Question: I have a sql query and would like to convert it into linq
'''
SELECT CAST([Date] AS DATE),
COUNT([ID]) AS 'Amount of Systems'
FROM [DemoDB].[dbo].[Servers]
WHERE [ServerID] IN ('ServerX') AND [Type] = 'Complete'
GROUP BY CAST([Date] AS DATE)
ORDER BY CAST([Date] AS DATE)
'''
this will return the result as follows

What I have tried
'''
//fromDP and toDP are the names of the Datepicker's
var query = (this.db.Servers
.Where(x => x.Date >= fromDP.SelectedDate.Value &&
x.Date <= toDP.SelectedDate.Value));
var query_Success = query.Count(p => p.Type == "Complete"
&& (p.ServerID == "ServerX"));
'''
and I have the result as Count on the whole ( for example, if I select from from April 1st to April 15th , the result is the sum of all "complete"), but I need count for each day in this selected range. the result I will bind to the column chart.
how to proceed ?
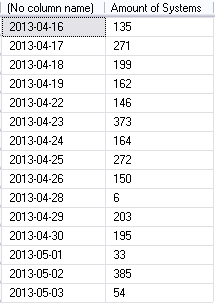
Answer: If I understood correctly the author wants to use only the date without the time. To do this with EF we can use the method 'EntityFunctions.TruncateTime' for trimming the time portion. I will build on @steaks answer:
'''
db.Servers.Where(s => s.ServerId == "ServerX" && s.Type == "Complete")
.GroupBy(s => EntityFunctions.TruncateTime(s.Date))
.OrderBy(s => s.Key)
.Select(g => new {Date = g.Key, AmountOfSystems = g.Count()});
'''